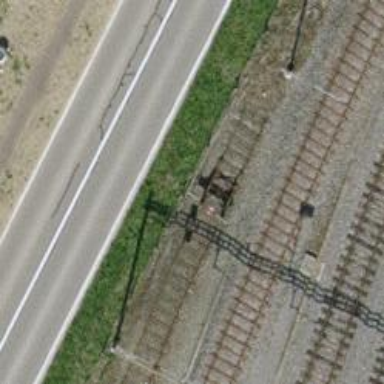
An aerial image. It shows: Railway buffer stop.